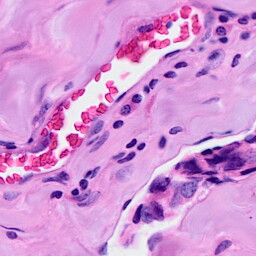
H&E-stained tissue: Breast